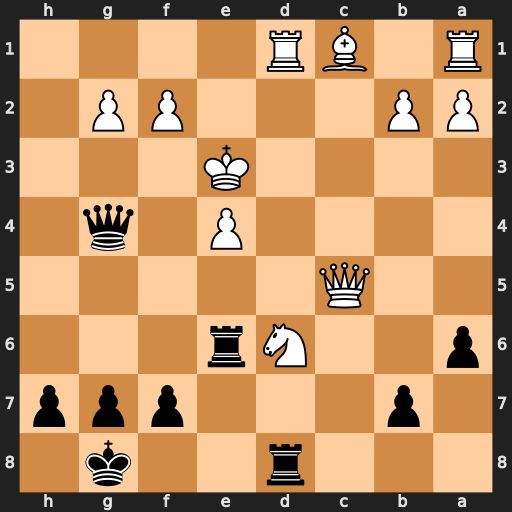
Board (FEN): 3r2k1/1p3ppp/p2Nr3/2Q5/4P1q1/4K3/PP3PP1/R1BR4
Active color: b
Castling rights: -
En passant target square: -
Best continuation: Qxd1 Bd2 Qxa1